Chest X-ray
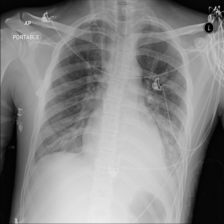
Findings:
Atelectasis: positive
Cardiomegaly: negative
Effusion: positive
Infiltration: positive
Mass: negative
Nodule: negative
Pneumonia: negative
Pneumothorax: negative
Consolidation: negative
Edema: negative
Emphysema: negative
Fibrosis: negative
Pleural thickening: negative
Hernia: negative